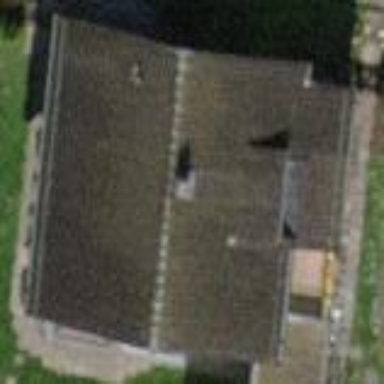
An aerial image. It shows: Building with gabled roof oriented across. The roof is grey in color.